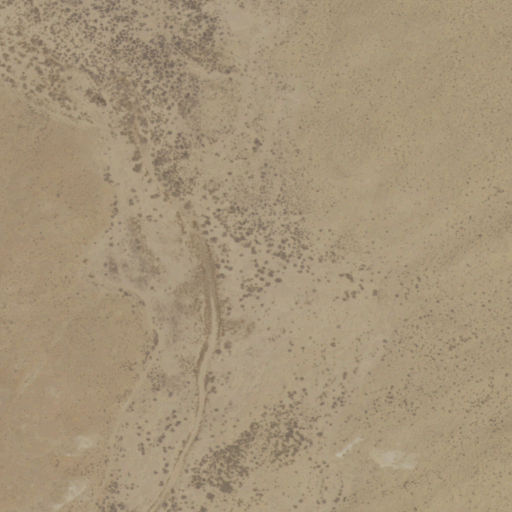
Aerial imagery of valley in New Mexico named Soft Water Canyon containing shrub and grassland